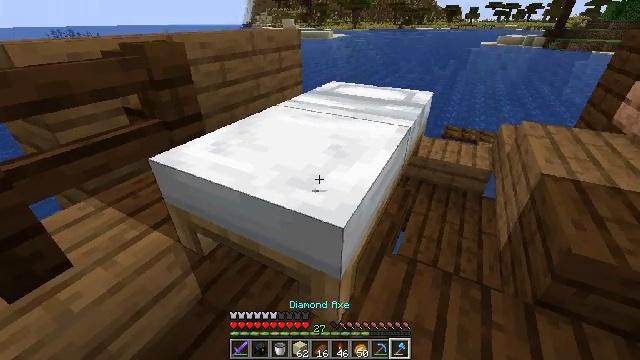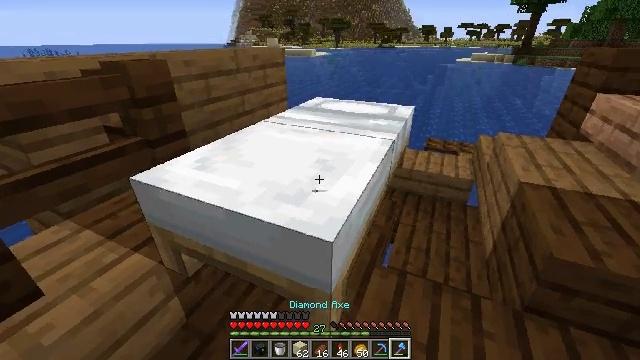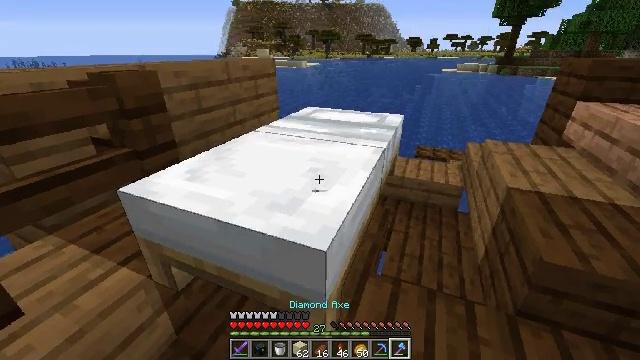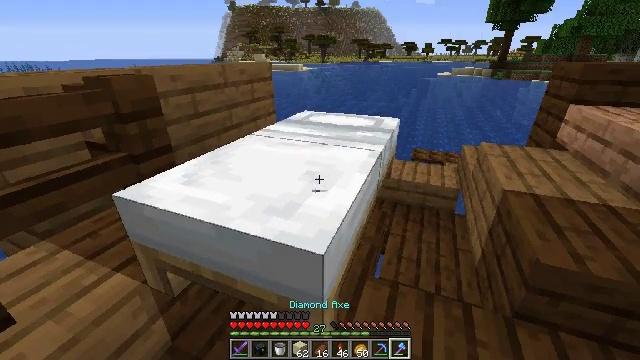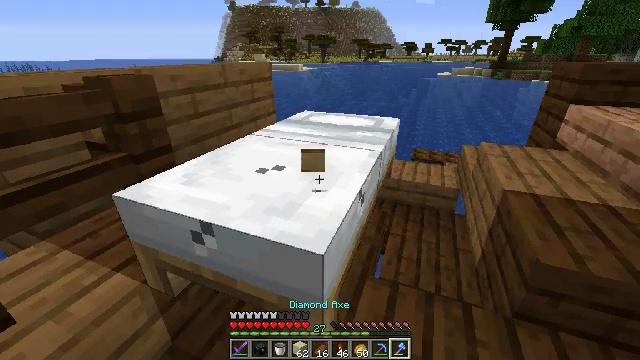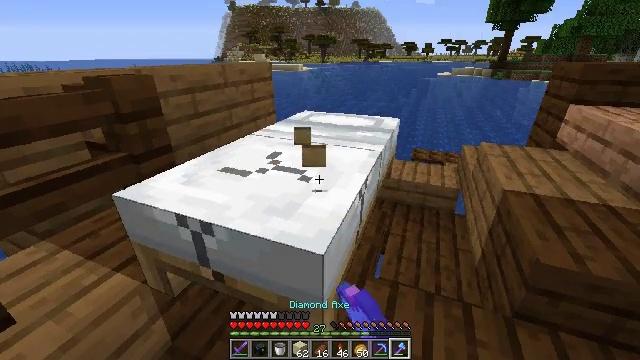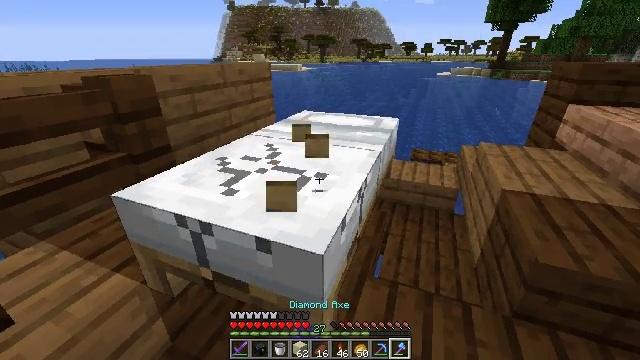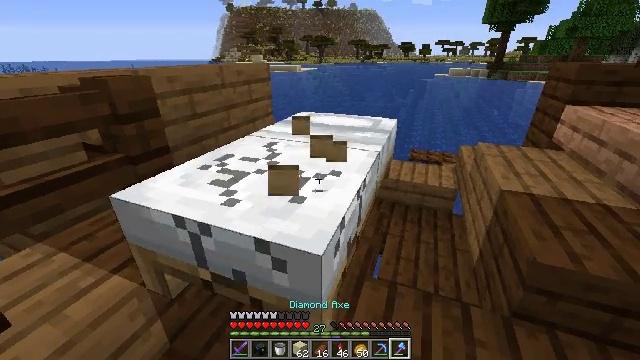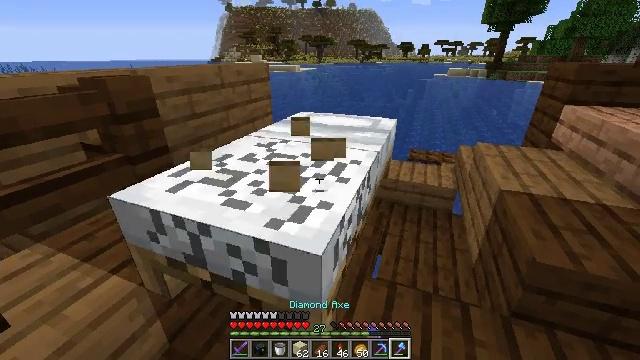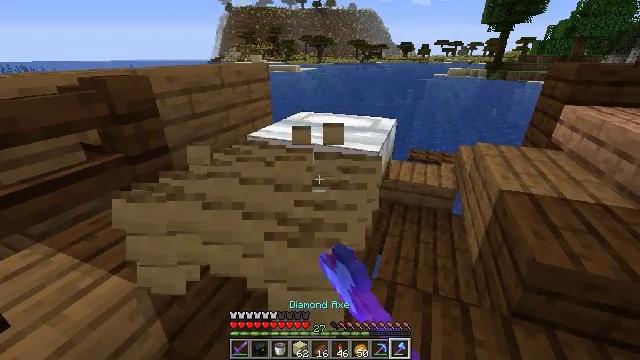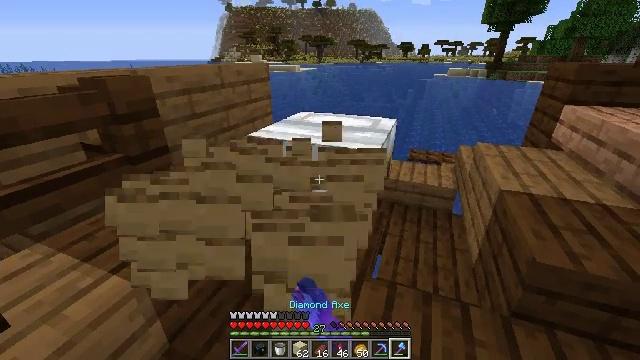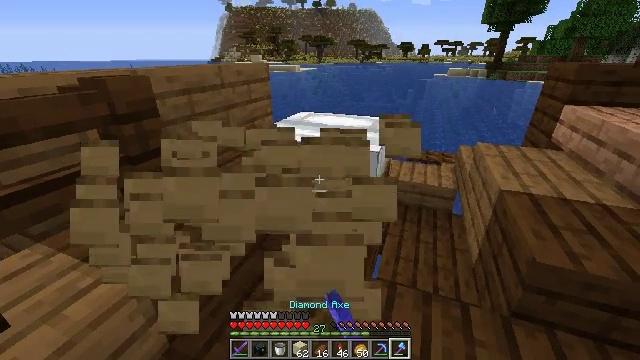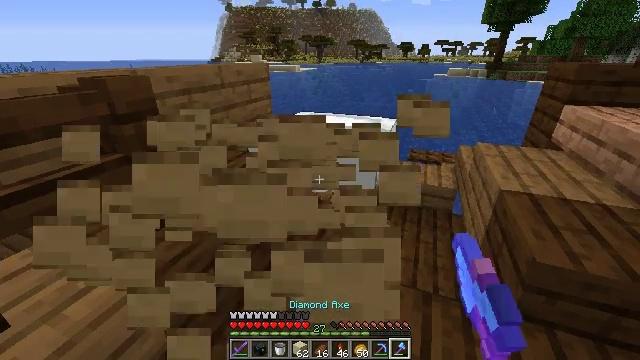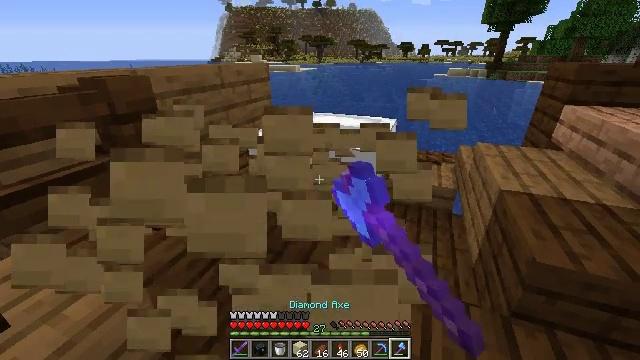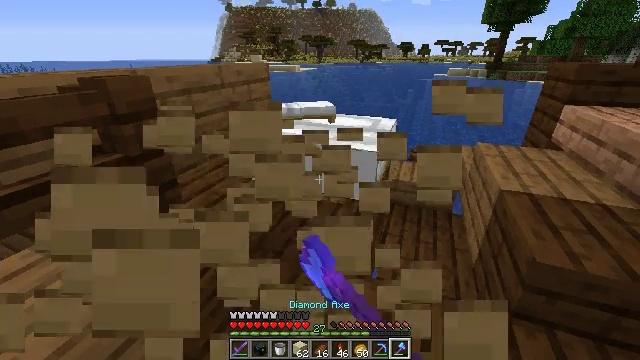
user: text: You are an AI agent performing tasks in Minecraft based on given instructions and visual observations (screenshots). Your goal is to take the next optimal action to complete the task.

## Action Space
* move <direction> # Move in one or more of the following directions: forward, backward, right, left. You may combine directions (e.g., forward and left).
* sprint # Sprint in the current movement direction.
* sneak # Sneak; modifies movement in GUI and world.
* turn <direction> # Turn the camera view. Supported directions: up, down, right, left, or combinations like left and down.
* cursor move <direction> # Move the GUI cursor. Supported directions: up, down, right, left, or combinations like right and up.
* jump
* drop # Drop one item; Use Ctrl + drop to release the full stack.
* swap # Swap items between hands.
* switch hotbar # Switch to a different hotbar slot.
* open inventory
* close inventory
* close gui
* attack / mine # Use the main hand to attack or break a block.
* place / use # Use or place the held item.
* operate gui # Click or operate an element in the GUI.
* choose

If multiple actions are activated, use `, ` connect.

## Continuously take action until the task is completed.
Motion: motion action
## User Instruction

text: Retrieve the white bed for later use.
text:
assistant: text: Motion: turn right and up
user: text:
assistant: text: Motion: turn right and up
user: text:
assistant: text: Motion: no_op
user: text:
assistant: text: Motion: attack / mine
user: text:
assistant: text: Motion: attack / mine
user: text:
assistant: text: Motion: attack / mine
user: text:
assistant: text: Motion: attack / mine
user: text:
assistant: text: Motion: attack / mine
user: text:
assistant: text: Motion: attack / mine
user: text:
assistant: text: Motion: attack / mine
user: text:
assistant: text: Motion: attack / mine
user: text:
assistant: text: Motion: attack / mine
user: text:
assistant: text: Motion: attack / mine
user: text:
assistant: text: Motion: no_op
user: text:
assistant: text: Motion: no_op